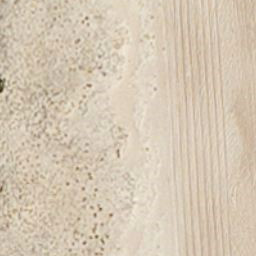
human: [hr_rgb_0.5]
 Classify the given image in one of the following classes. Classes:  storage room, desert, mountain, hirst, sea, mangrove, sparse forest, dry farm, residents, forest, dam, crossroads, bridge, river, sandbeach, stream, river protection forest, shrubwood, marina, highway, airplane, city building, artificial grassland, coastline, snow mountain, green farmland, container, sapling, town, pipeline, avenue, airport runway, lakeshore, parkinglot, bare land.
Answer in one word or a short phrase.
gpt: sandbeach